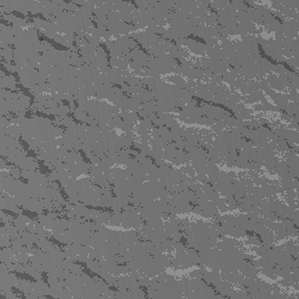
Label: frost